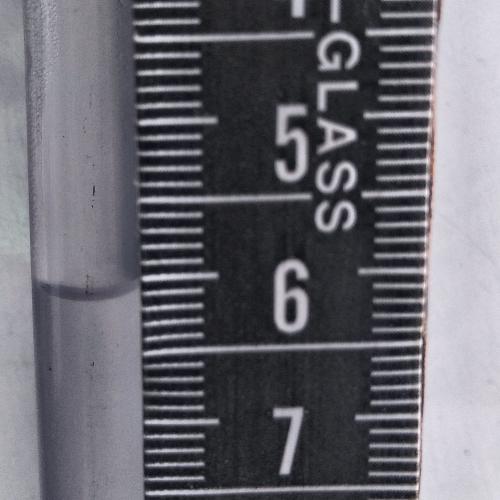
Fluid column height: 6.1 cm